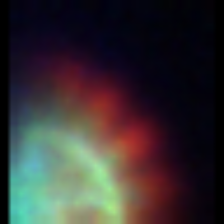
Taxon: Diatom_aggregate
Group: Diatoms